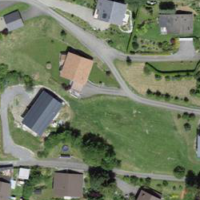
EUNIS habitat code: 55
Species observed at this site:
Oenothera glazioviana